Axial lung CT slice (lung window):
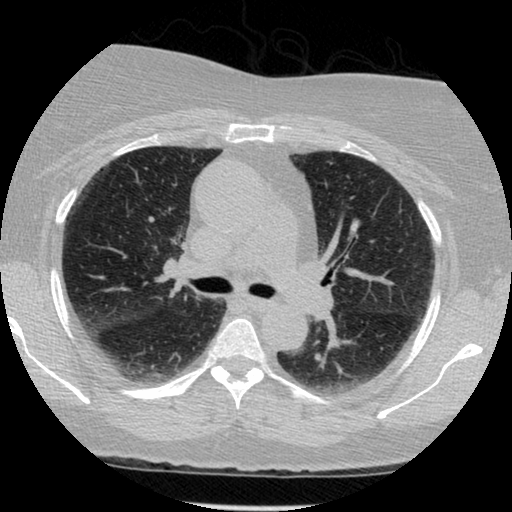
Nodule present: no